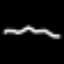
Label: squiggle